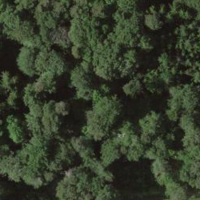
EUNIS habitat code: 44
Species observed at this site:
Fagus sylvatica